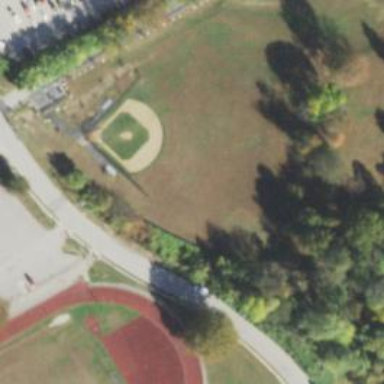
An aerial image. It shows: Baseball pitch for leisure land.